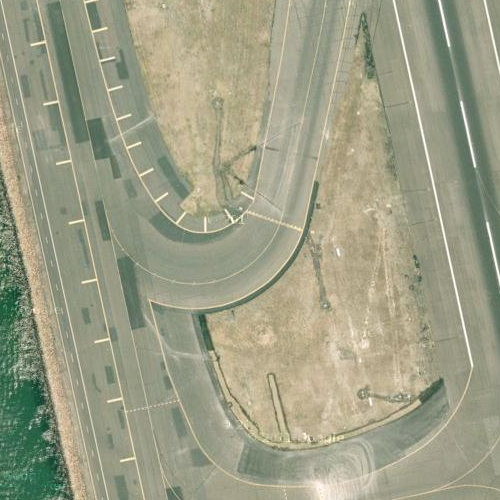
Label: sydney